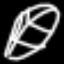
Label: leaf